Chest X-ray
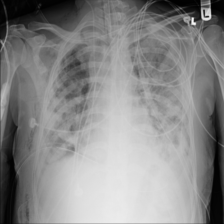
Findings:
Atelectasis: negative
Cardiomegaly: negative
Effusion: negative
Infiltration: negative
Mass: negative
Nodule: negative
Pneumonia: negative
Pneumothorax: negative
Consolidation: negative
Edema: negative
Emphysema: positive
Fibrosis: negative
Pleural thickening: negative
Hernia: negative